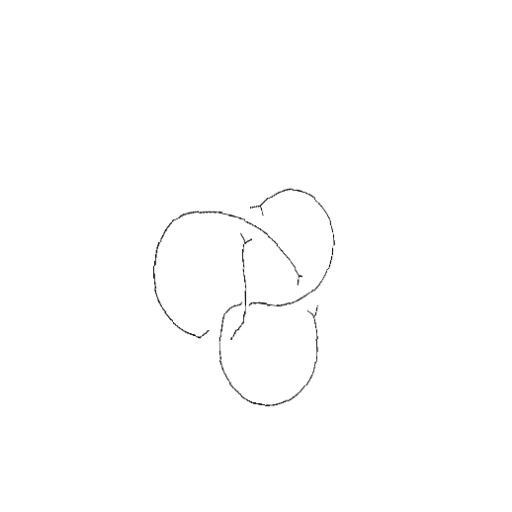
Crossing number: 4